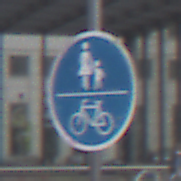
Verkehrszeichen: GemeinsamerGehUndRadweg
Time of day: MorningAfternoon
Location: Outdoor (Urban)
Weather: Overcast
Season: NotSpecified
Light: Natural